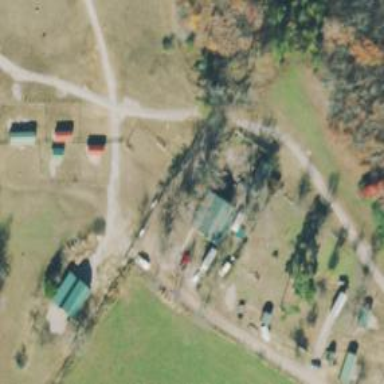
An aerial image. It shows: Animal shelter.